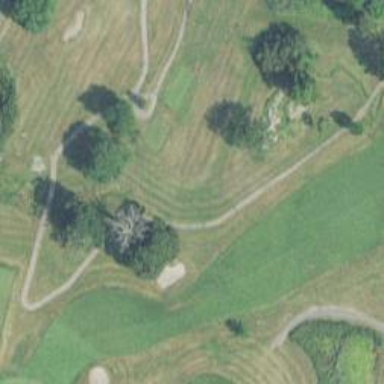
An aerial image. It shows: Pathway for golfing.